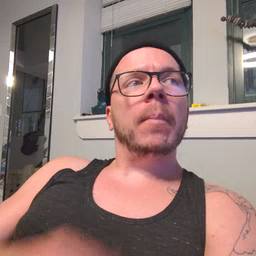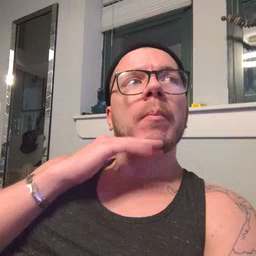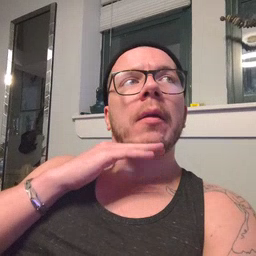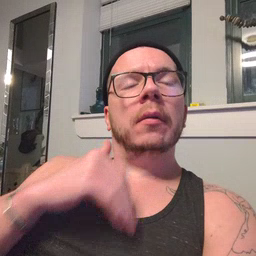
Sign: pig